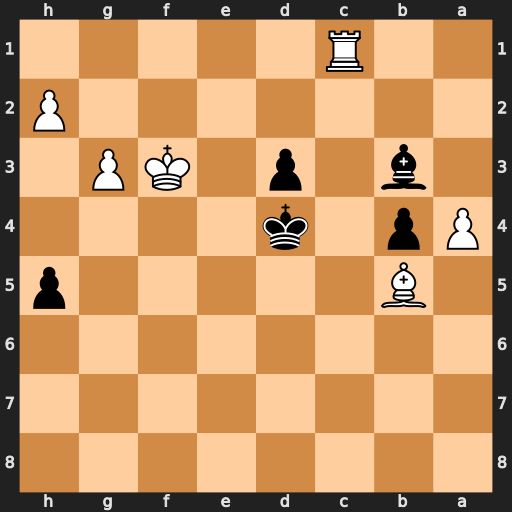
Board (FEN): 8/8/8/1B5p/Pp1k4/1b1p1KP1/7P/2R5
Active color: b
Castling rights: -
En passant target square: -
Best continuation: d2 Rb1 d1=Q+ Rxd1+ Bxd1+